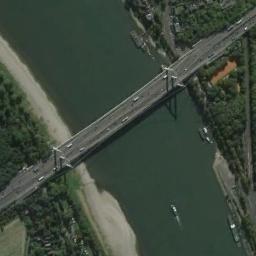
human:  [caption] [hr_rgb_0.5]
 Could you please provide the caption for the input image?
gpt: There is a bridge and some boats over the river with some trees beside .

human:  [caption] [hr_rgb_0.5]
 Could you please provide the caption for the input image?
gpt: A bridge connects the green fields on both sides of the turquoise water  There are white supports on the bridge and there are many boats in the river .

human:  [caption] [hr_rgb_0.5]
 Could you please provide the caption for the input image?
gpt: A bridge built on a dark green river and some boats on the river .

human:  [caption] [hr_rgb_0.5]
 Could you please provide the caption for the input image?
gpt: Under the bridge is a bar-shaped island .

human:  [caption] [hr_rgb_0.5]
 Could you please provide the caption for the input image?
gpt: Many green plants are around the bridge .